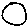
Label: circle